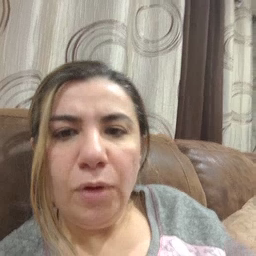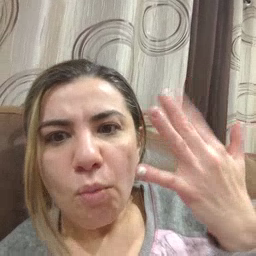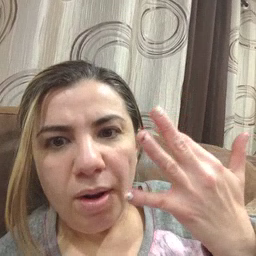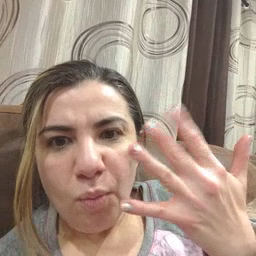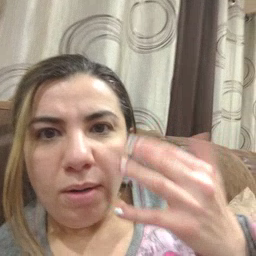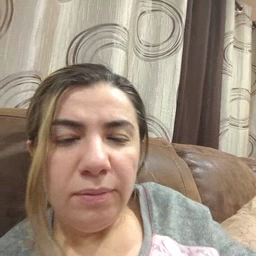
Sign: wait